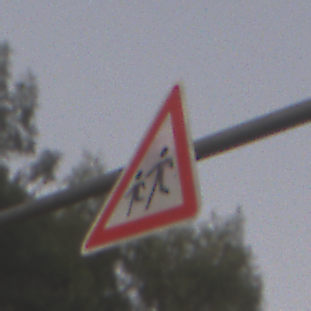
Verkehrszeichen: KinderRechts
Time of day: SunriseSunset
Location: Outdoor (Nature)
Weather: Clear
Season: NotSpecified
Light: Natural